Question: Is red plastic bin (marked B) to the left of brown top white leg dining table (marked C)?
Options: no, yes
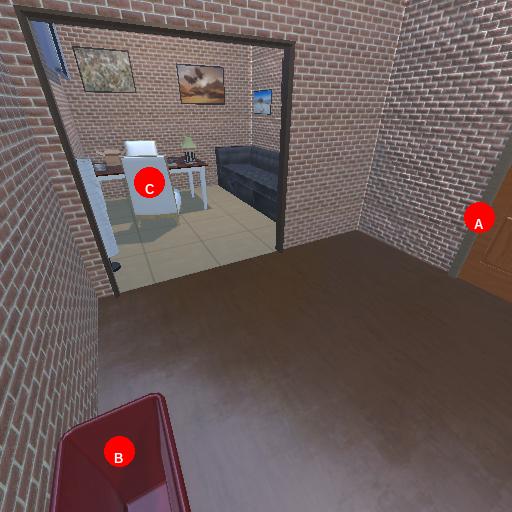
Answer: no